Question: Count the number of objects in the diagram.
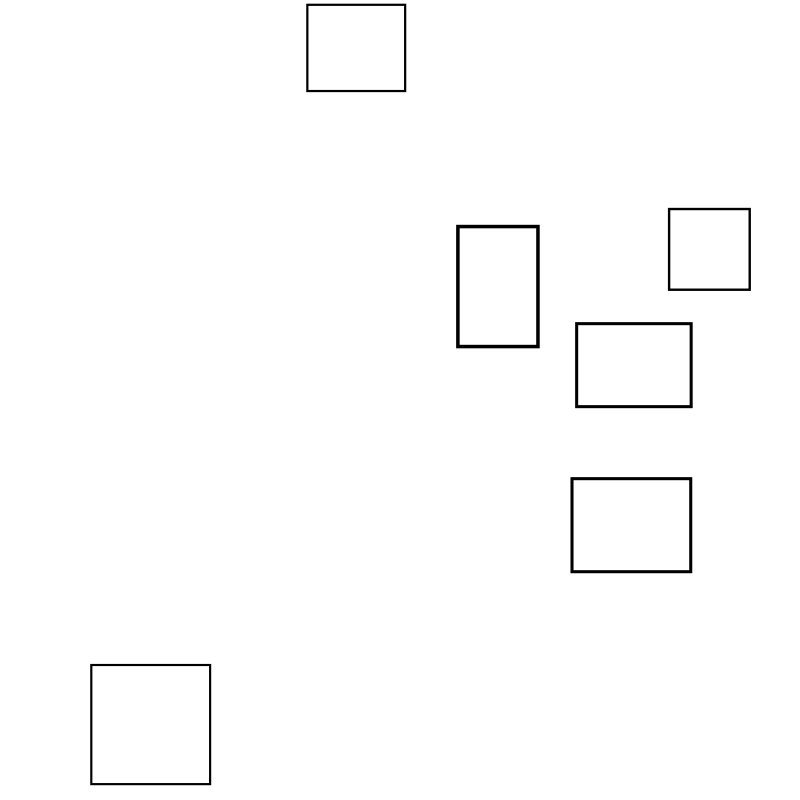
Answer: 6